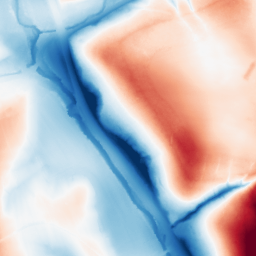
Category: classical
Decomposition family: gaussian_anisotropic
Decomposition parameters: sigma_x: 50
sigma_y: 10
Upsampling method: quadratic
Upsampling parameters: scale: 8
Upsampling scale: 8